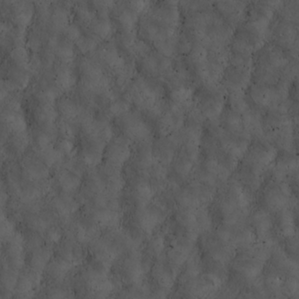
Label: non_frost